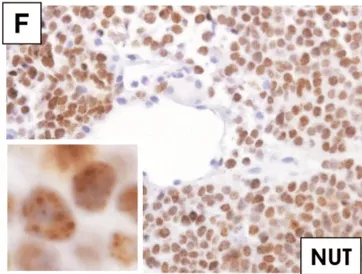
Biopsy and autopsy samples of human NUT carcinoma in the retroperitoneum. F: Tumor cells demonstrated diffuse nuclear reactivity for NUT protein. Inset, magnified view of NUT positivity with a speckled pattern.
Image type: pathology (immunostaining)